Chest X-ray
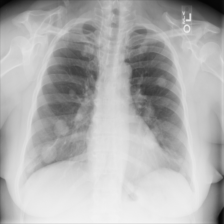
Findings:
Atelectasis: negative
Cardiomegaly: negative
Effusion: negative
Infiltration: negative
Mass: negative
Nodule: positive
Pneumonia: negative
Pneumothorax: negative
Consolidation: negative
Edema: negative
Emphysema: negative
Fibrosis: negative
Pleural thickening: negative
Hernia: negative